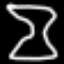
Label: hourglass